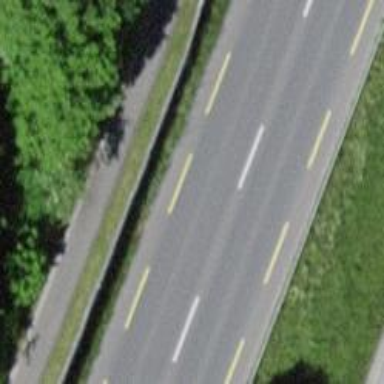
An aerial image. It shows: Primary highway with dedicated lane for cyclists.